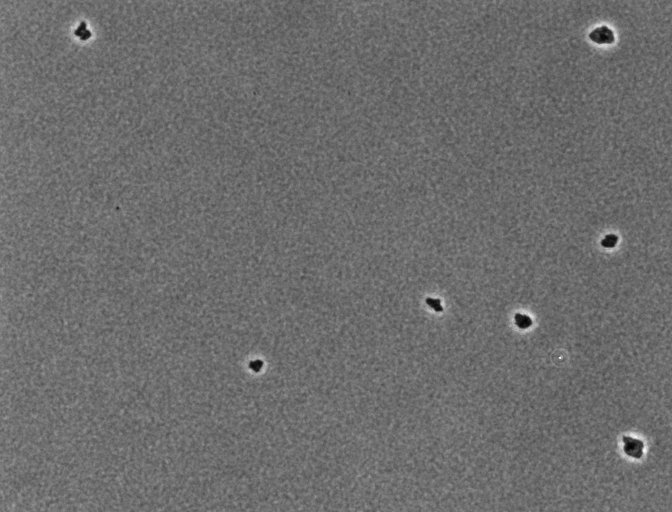
Phase contrast microscopy, 20x objective, 3 h incubation